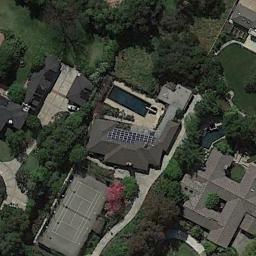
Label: tennis_court